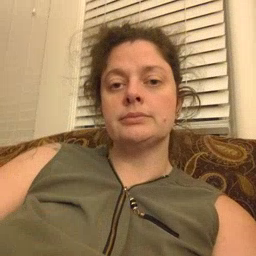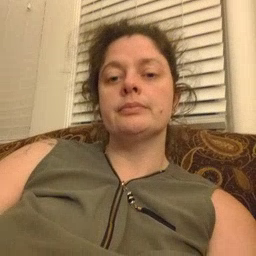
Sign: hot